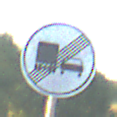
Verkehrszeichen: EndeUeberholverbotKraftfahrzeuge
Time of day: SunriseSunset
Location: Outdoor (RoadRail)
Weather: Clear
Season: NotSpecified
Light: Natural